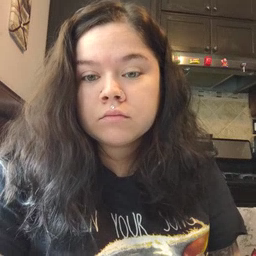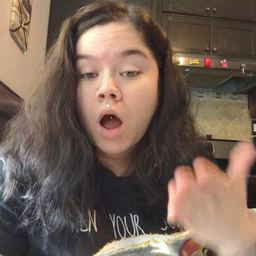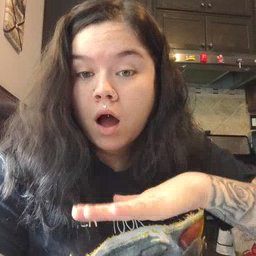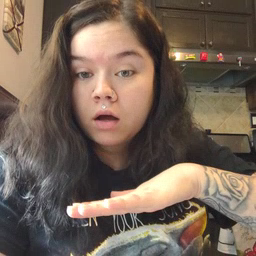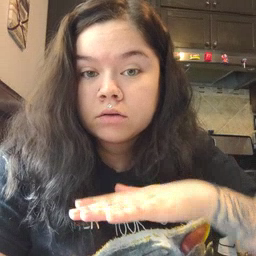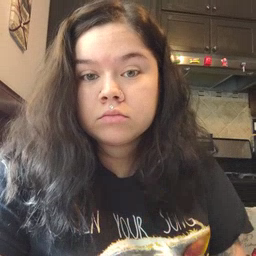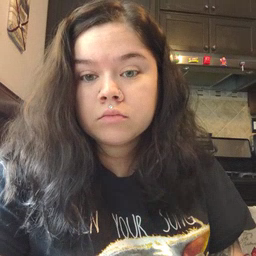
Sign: on